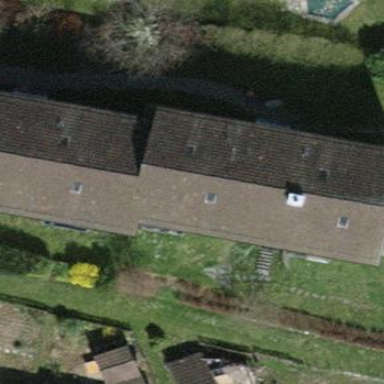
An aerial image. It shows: Gabled roof on building that houses apartments.